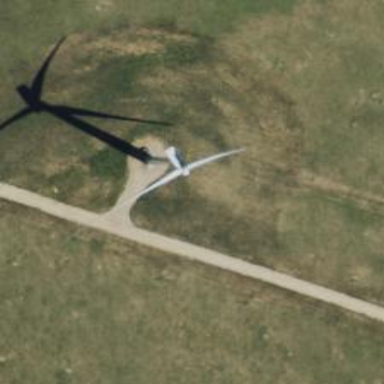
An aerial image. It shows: Wind generator using wind turbines of horizontal axis.